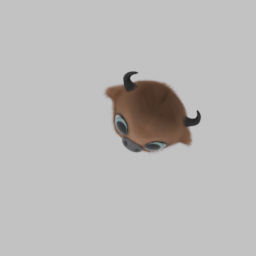
Label: animals